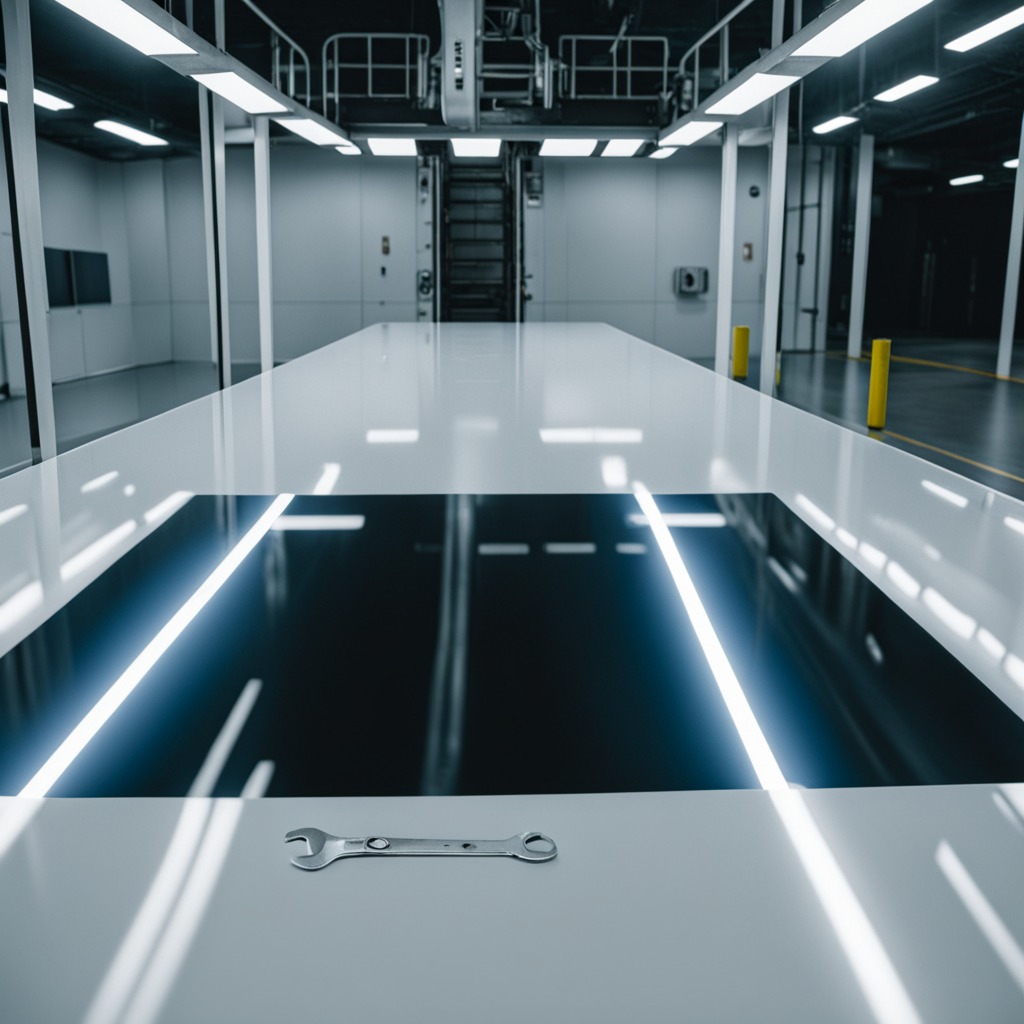
A wrench is lying on a high-gloss table in a ship maintenance bay industrial lighting.